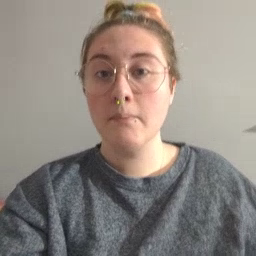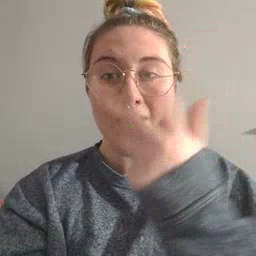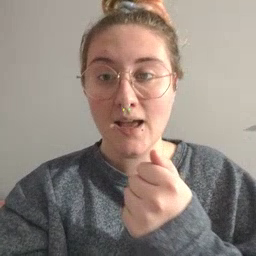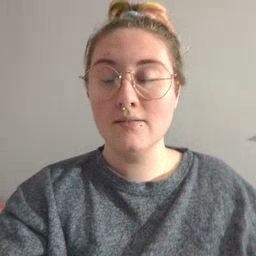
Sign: pizza